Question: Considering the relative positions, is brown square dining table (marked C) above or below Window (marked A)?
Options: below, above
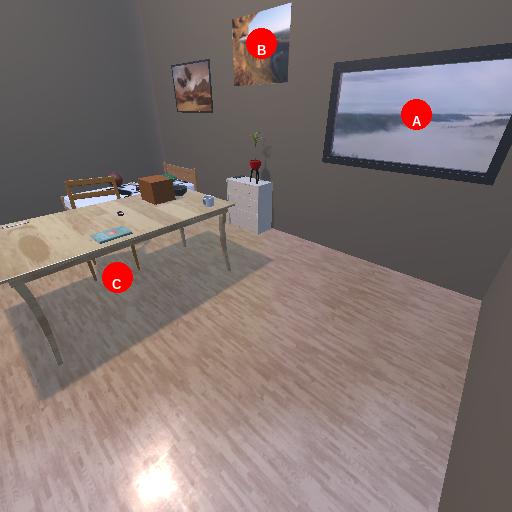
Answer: below